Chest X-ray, AP view. Patient: 35 years old, sex M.
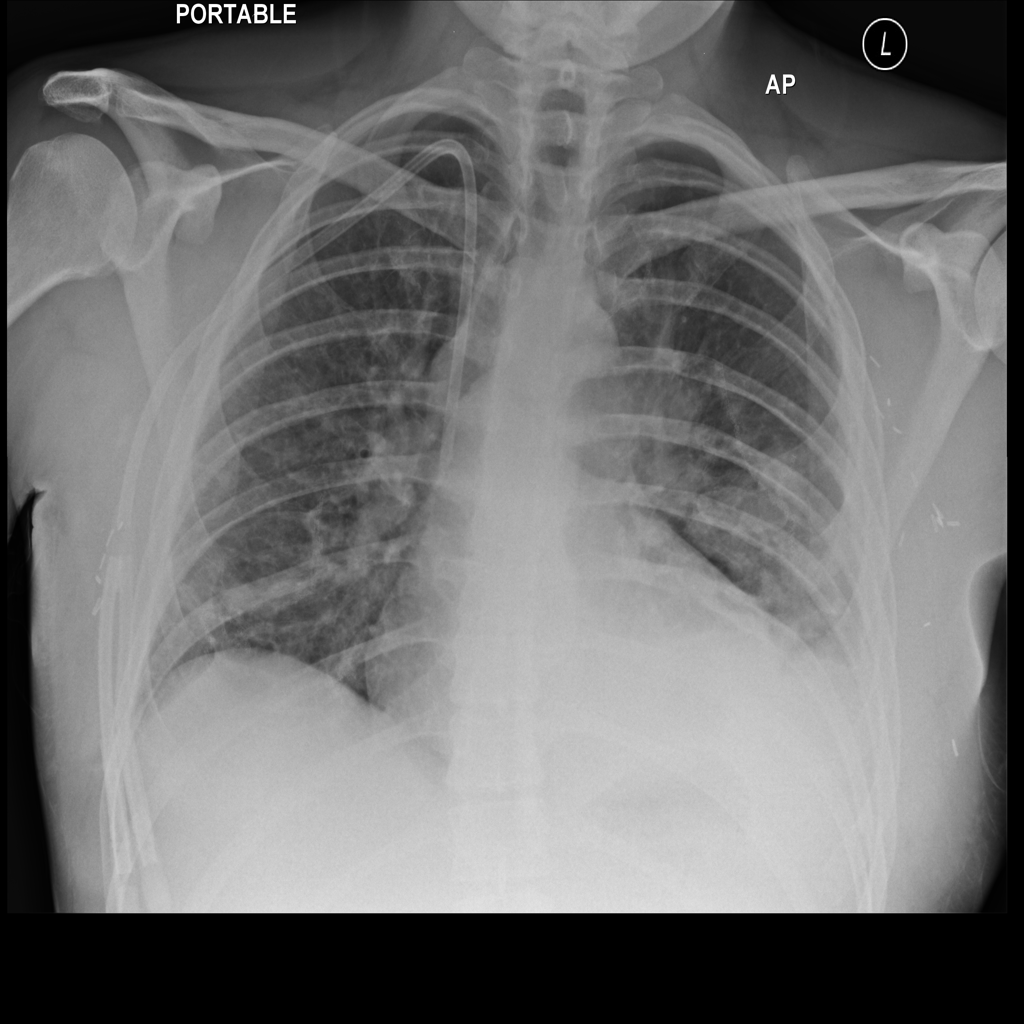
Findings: Atelectasis, Consolidation, Nodule